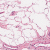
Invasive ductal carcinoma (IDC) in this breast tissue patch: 0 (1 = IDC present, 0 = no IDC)